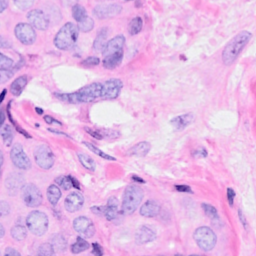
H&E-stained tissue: Breast